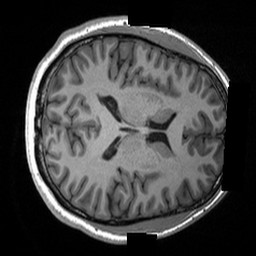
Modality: T1w
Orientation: axial
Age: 37
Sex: male
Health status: healthy
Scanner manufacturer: siemens
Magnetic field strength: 3 T
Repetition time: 2 s
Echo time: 0.00203 s